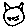
Label: cat